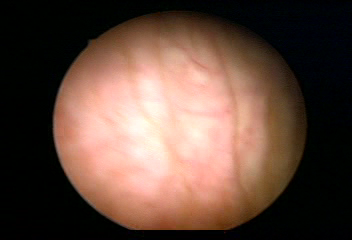
Modality: WLC
Class: Normal mucosa
Bladder cancer association: No